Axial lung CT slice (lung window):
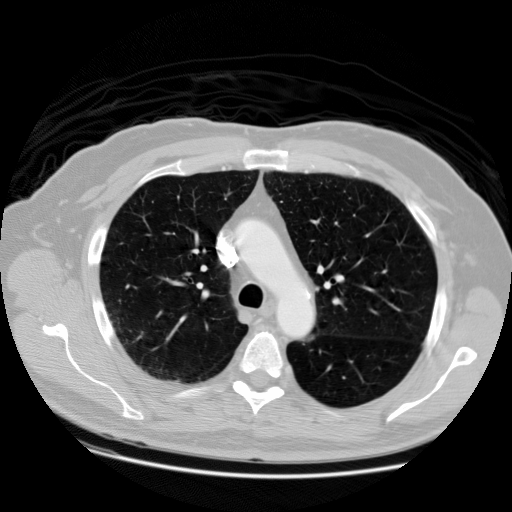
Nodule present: no